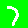
Digit: 7